Interaction volume radius: 10 \u00c5
Interaction volume height: 25 \u00c5
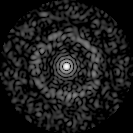
Disorder parameter: 0.8208